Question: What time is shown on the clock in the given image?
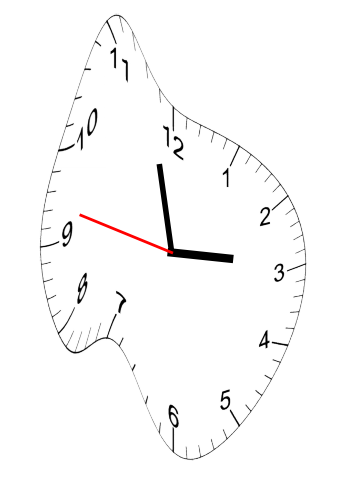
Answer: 02:57:47